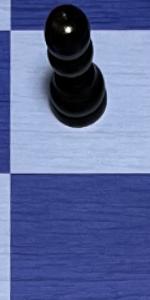
Label: Empty